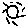
Label: sun